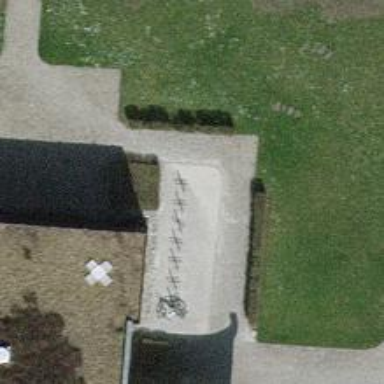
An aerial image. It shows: Footway surfaced with paving stones.